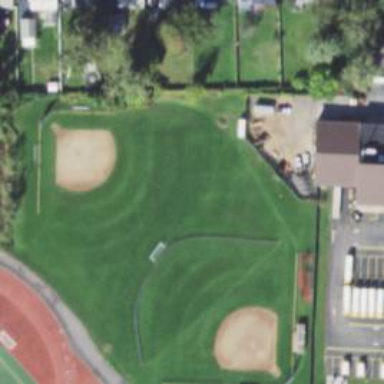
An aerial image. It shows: Baseball pitch for leisure land.